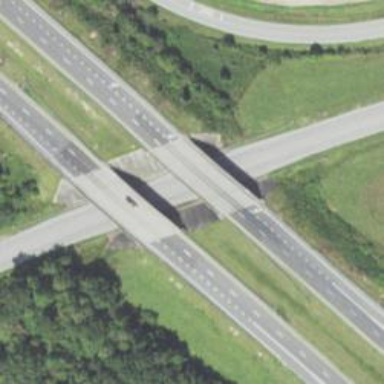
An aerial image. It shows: Motorway bridge.